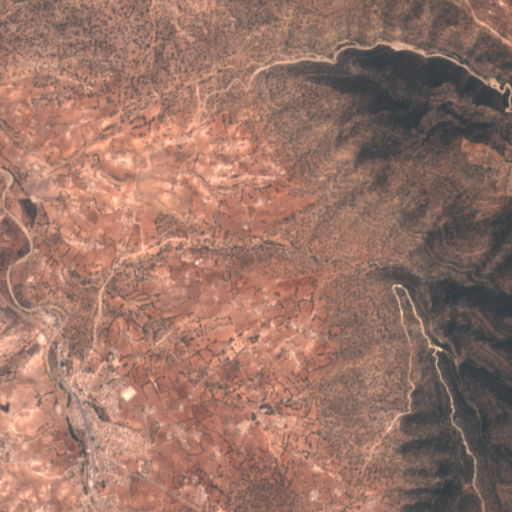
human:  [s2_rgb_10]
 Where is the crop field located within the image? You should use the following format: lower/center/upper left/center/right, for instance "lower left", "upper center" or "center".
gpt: The crop field is located in the lower center of the image.
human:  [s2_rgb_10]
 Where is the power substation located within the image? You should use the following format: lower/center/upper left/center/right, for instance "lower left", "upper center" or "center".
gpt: The power substation is located in the lower center of the image.
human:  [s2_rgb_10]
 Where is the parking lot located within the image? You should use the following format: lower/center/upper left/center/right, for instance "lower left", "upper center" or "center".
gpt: There is no parking lot in the image.